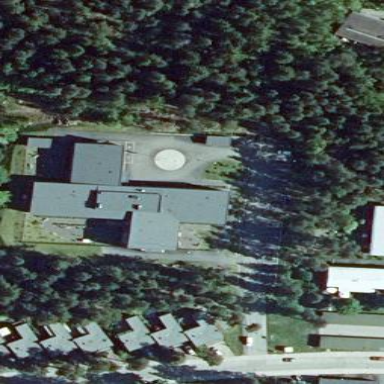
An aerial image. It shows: Building.